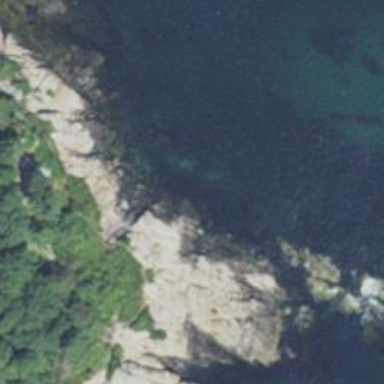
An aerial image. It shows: Rocky area affected by tidal movements.